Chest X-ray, AP view. Patient: 49 years old, sex F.
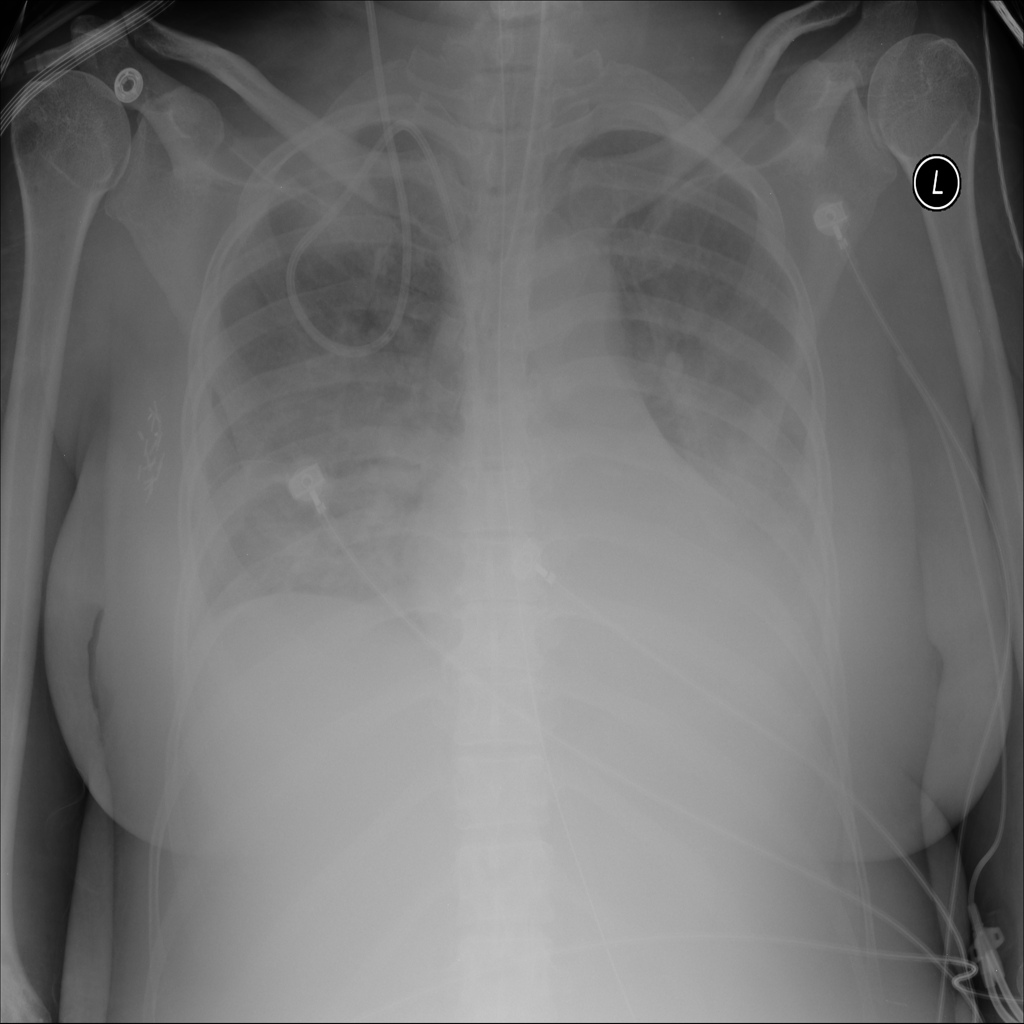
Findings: Atelectasis, Effusion, Infiltration